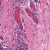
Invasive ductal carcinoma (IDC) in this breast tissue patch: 0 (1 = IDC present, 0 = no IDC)